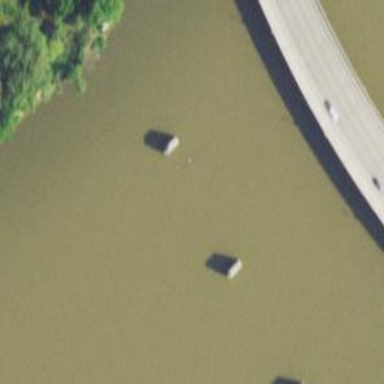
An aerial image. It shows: Historic ruins of bridge.